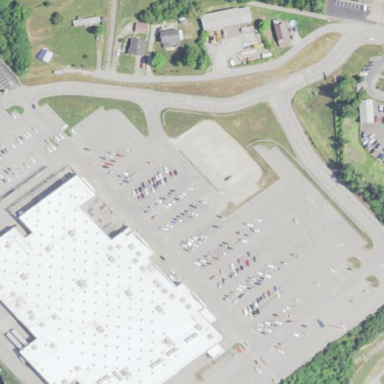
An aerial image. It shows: Retail building housing supermarket.